Aerial crown-view tile of a tropical tree (Barro Colorado Island, Panama), acquired 20240611:
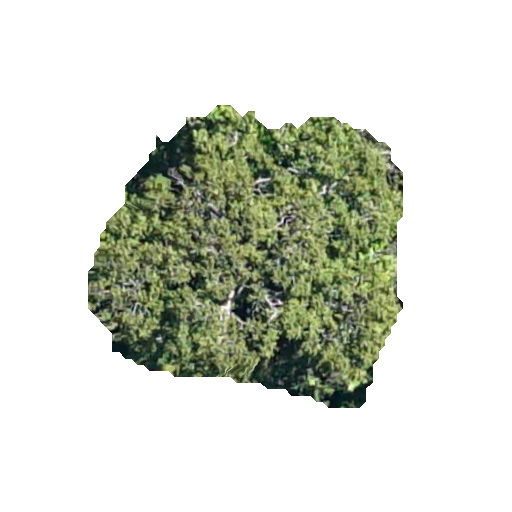
Species: Lonchocarpus heptaphyllus
GBIF accepted scientific name: Lonchocarpus heptaphyllus
Crown area: 112.117 m²